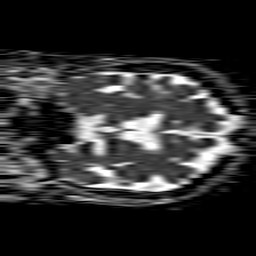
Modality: ADC
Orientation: coronal
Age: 73
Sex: female
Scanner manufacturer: philips
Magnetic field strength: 1.5 T
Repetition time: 4.6 s
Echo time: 0.08631 s